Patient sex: M
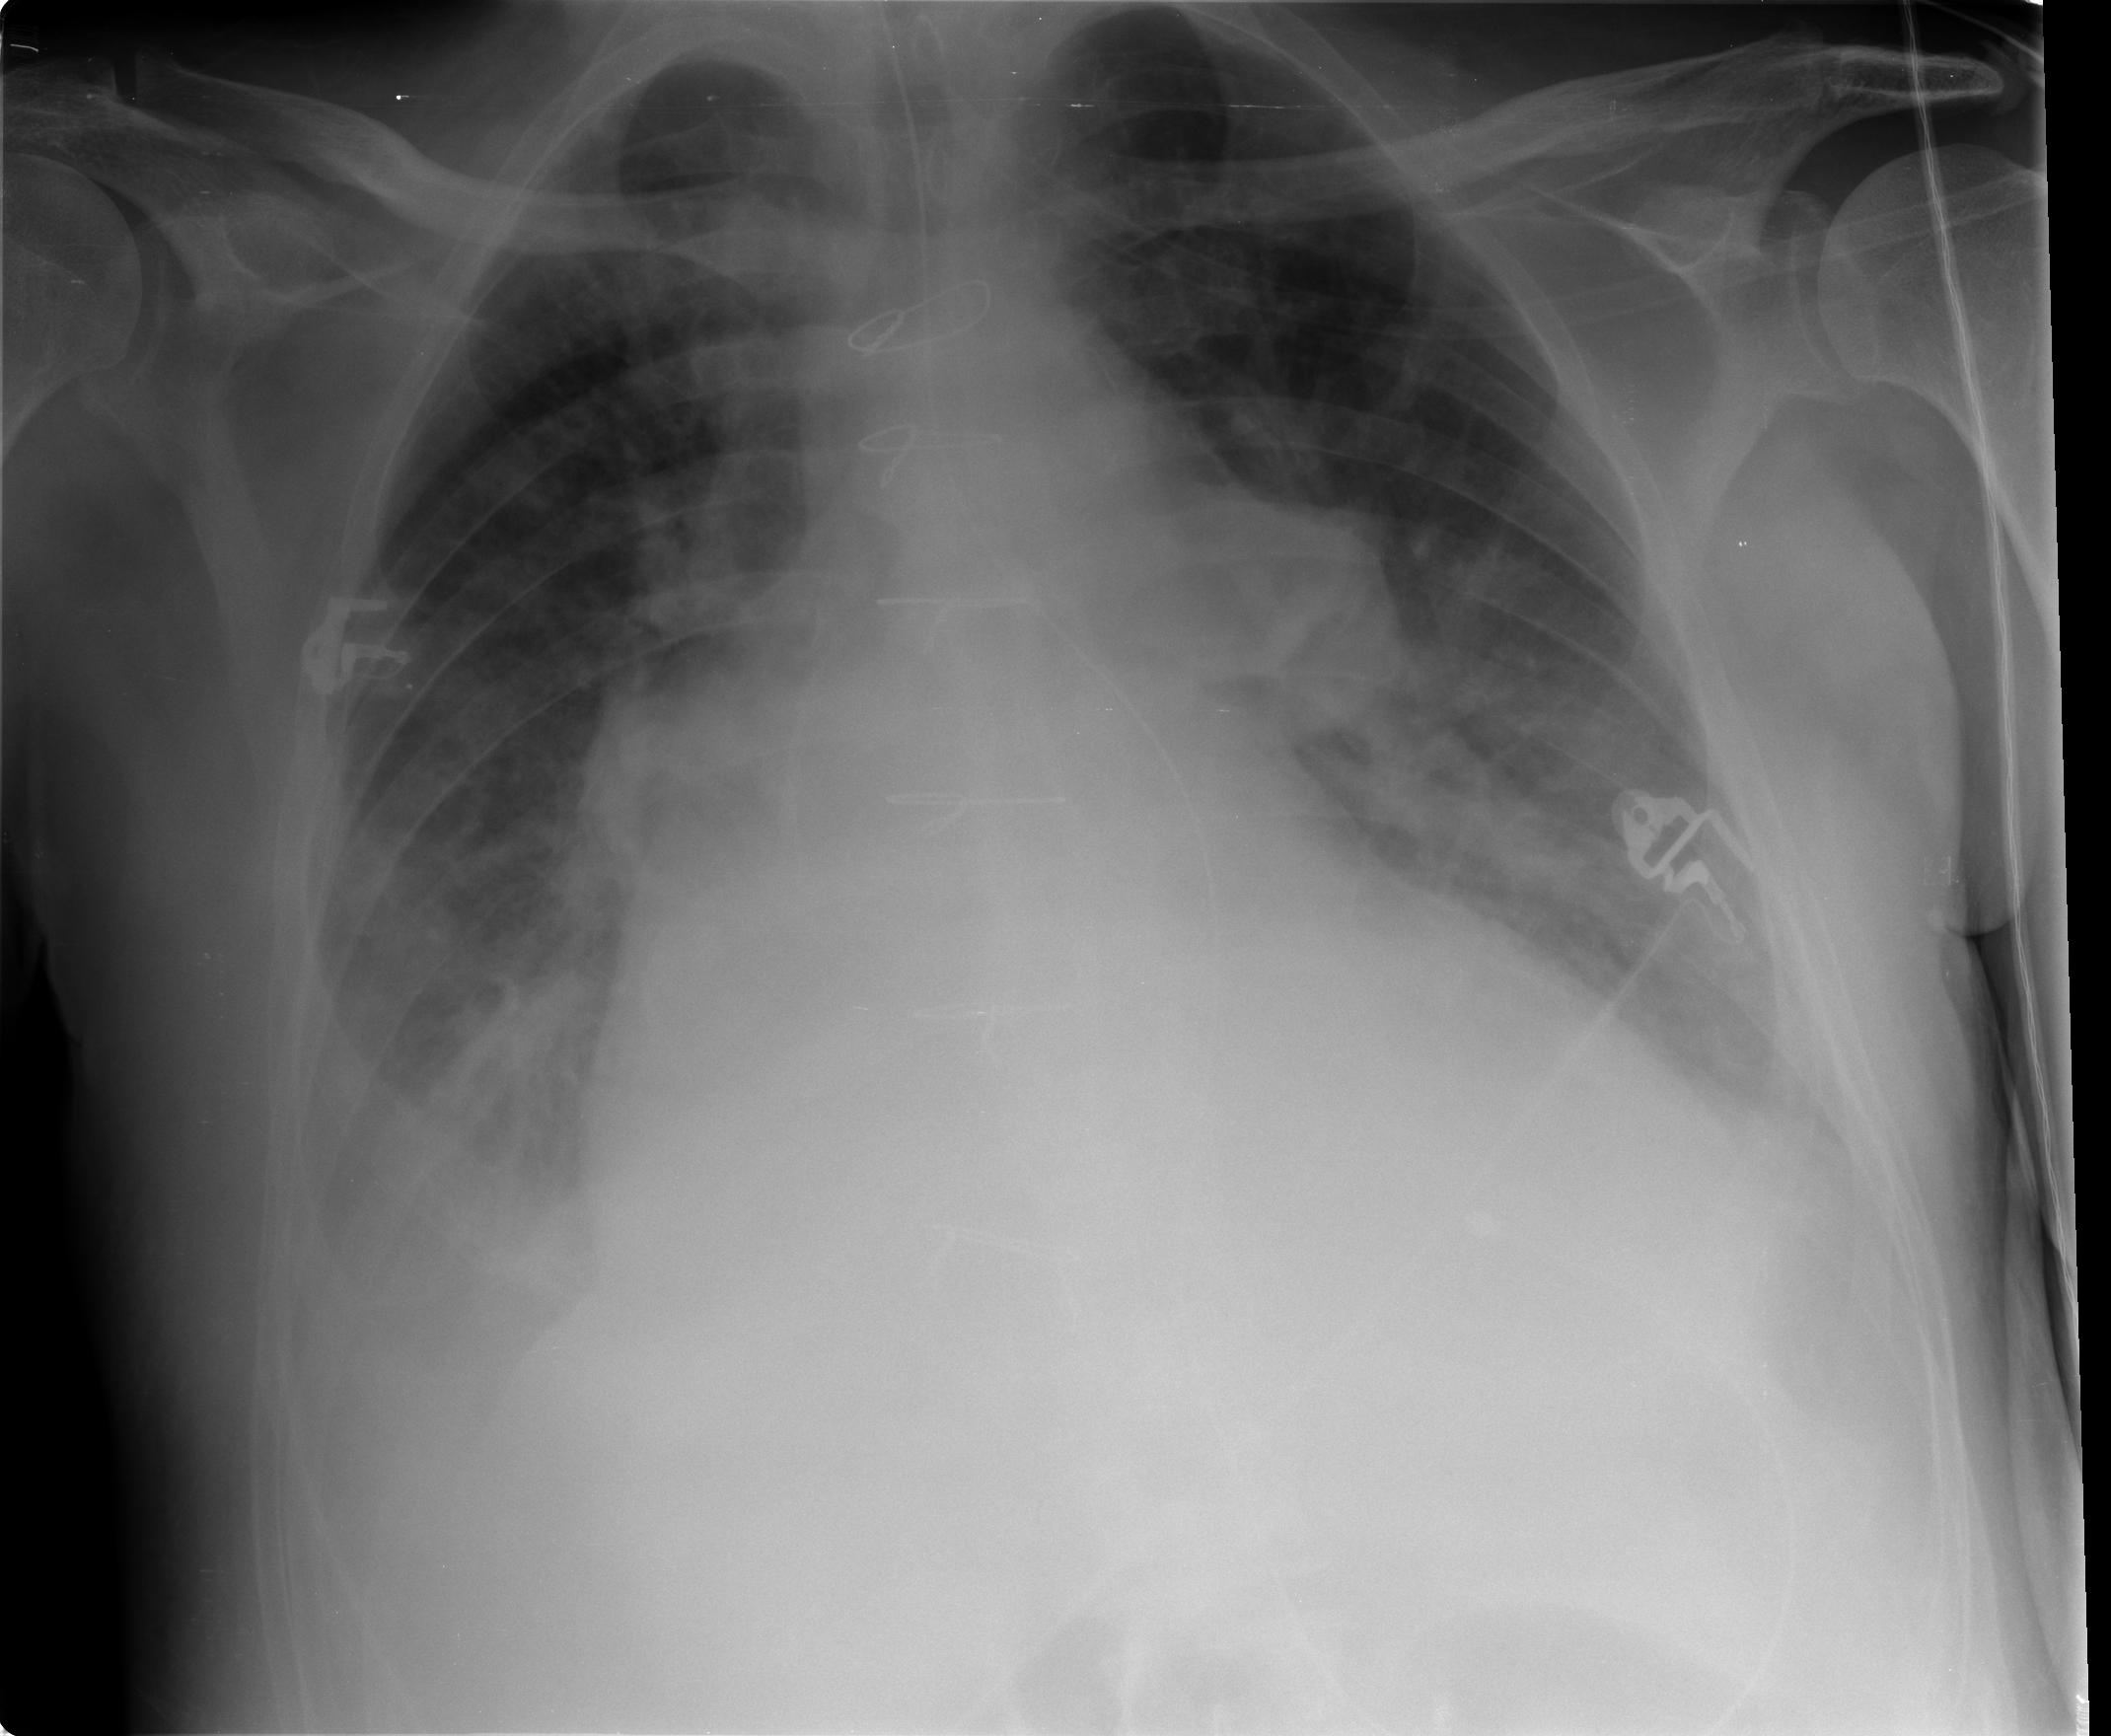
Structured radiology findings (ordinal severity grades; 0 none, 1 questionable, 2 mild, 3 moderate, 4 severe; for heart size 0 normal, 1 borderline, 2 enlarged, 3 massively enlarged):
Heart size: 2
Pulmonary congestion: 2
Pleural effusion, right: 2
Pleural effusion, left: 1
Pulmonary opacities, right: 2
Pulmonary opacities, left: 1
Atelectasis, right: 2
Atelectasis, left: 2